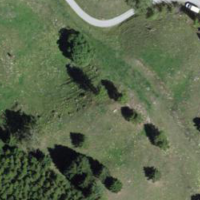
EUNIS habitat code: 23
Species observed at this site:
Phyteuma orbiculare